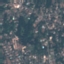
Land use / land cover: Residential